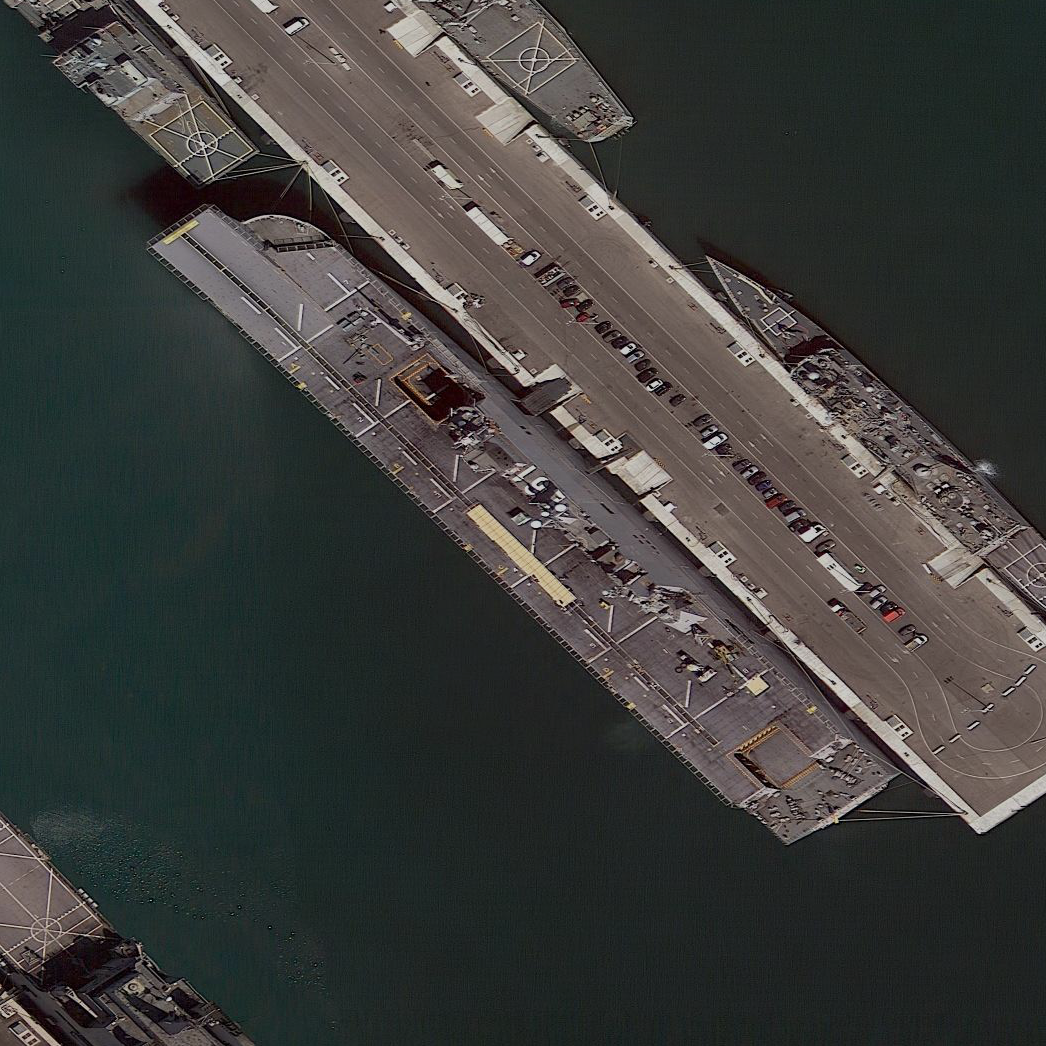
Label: assault